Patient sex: M
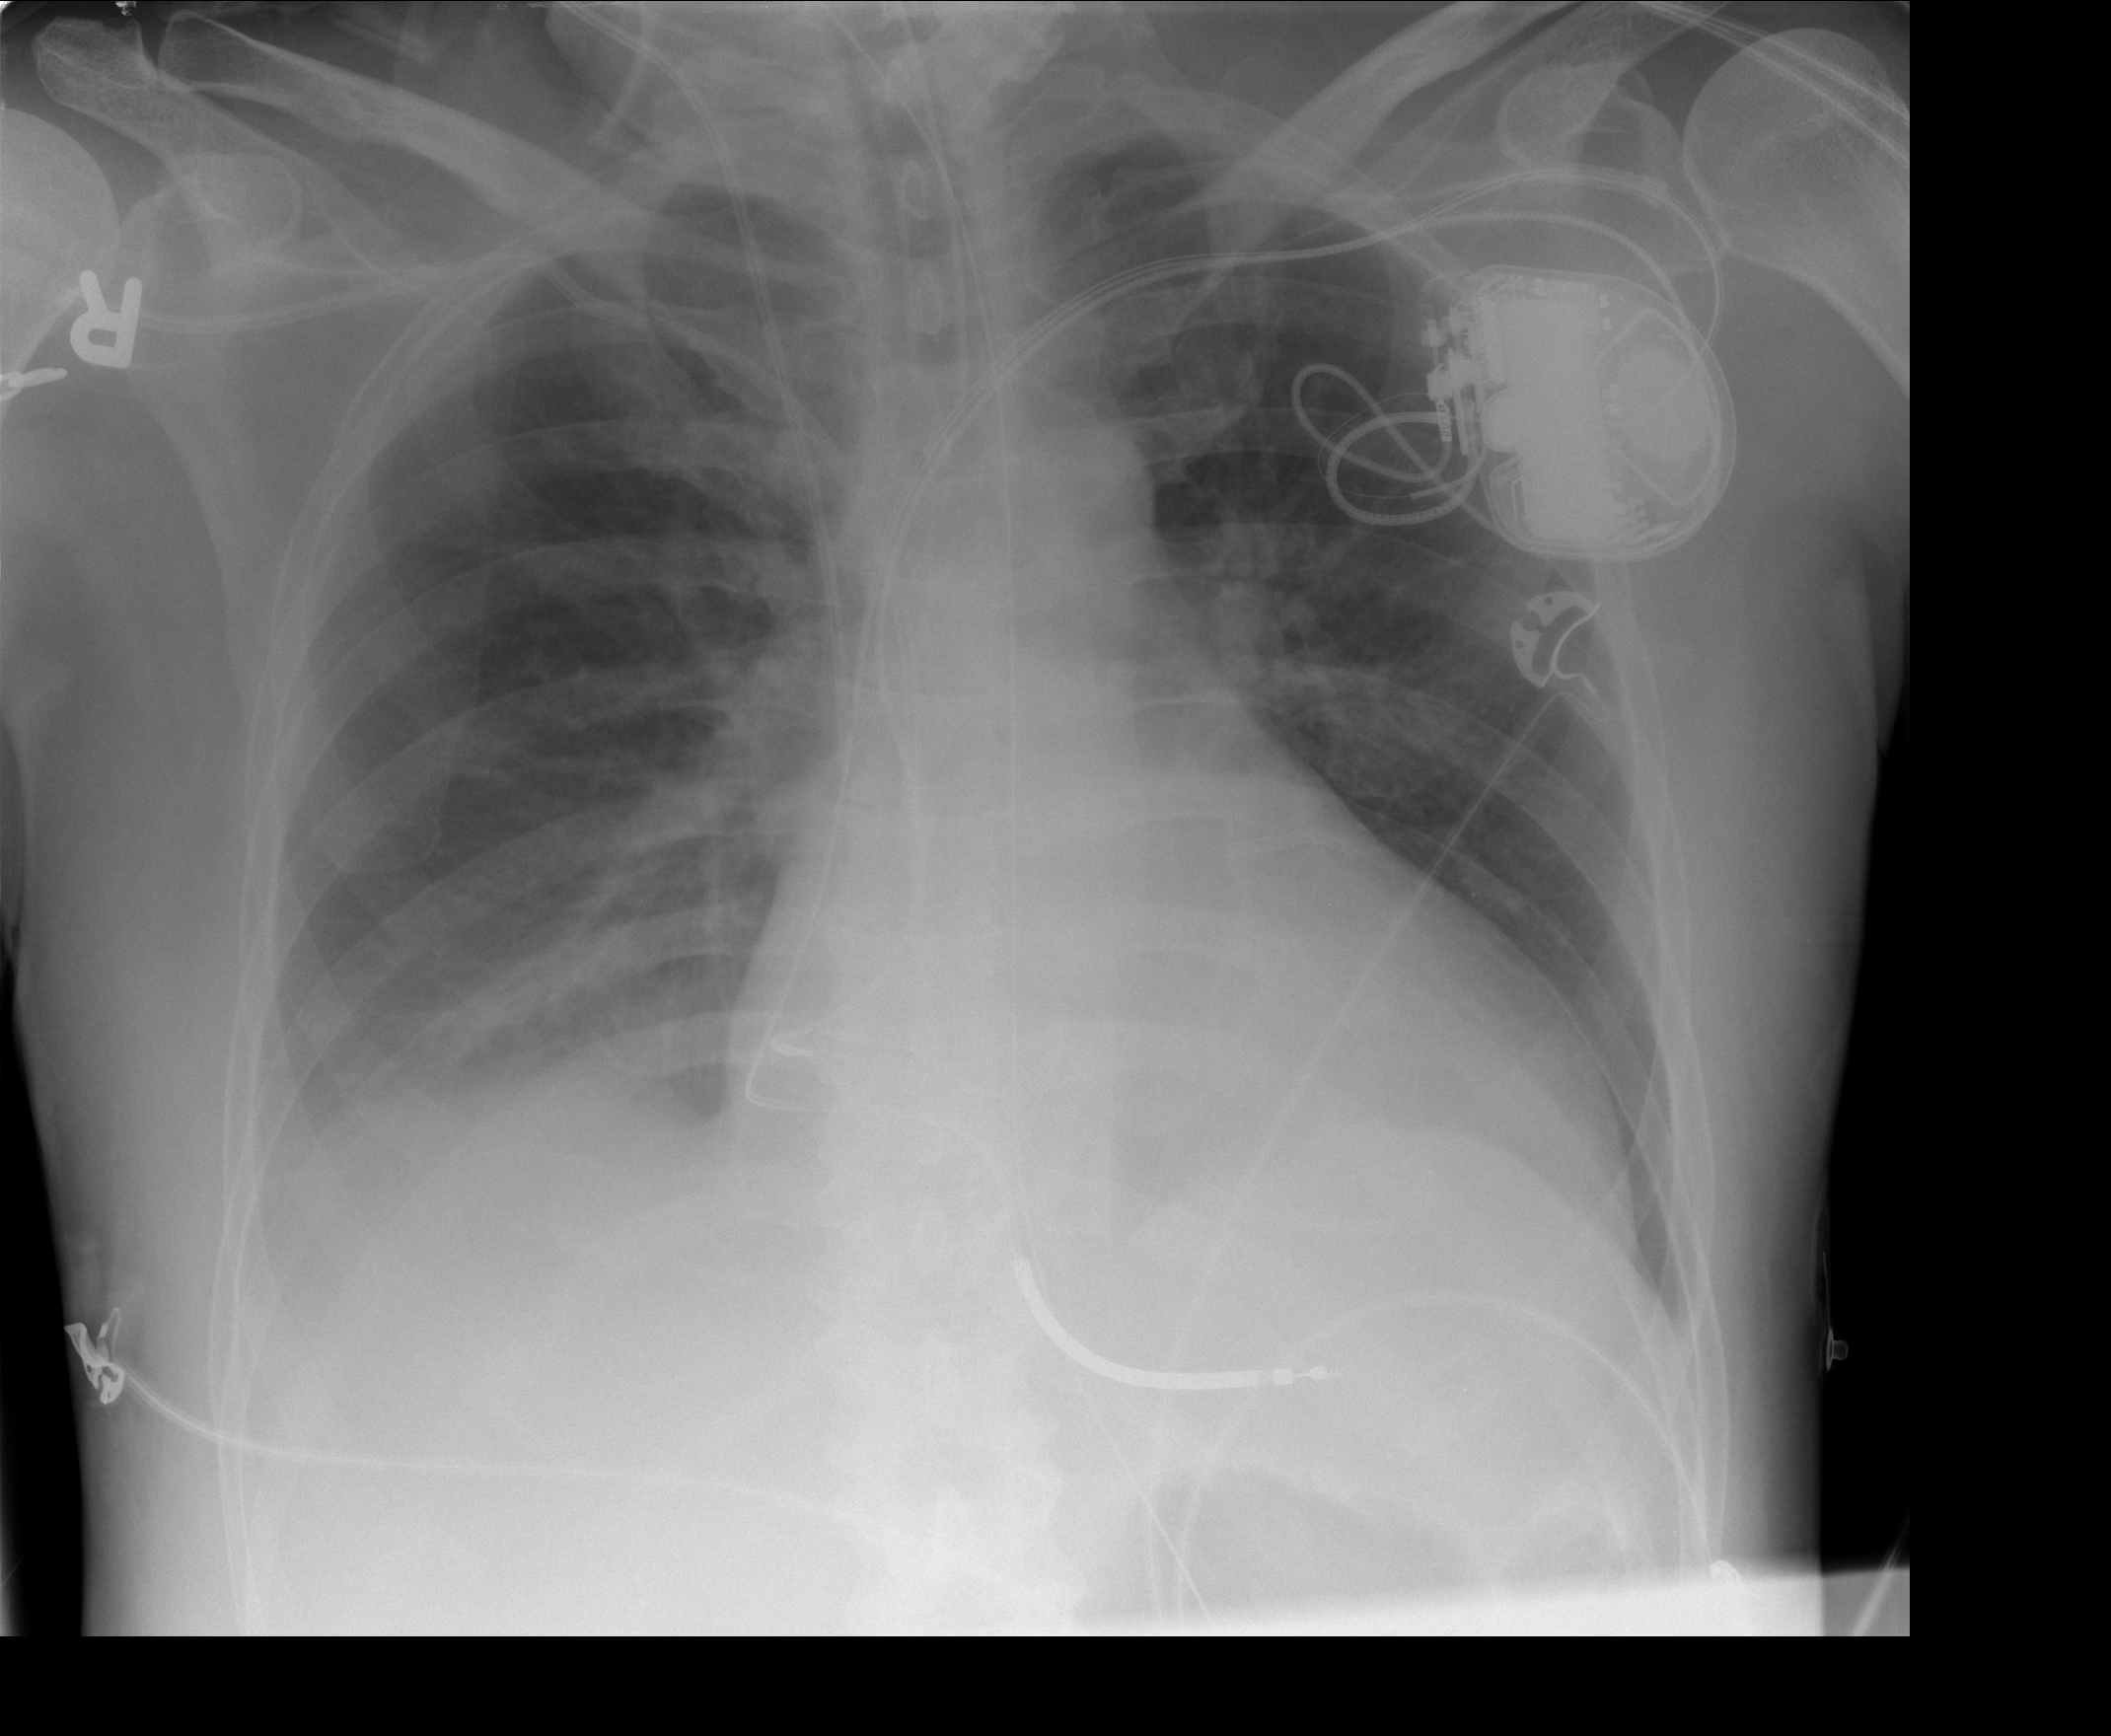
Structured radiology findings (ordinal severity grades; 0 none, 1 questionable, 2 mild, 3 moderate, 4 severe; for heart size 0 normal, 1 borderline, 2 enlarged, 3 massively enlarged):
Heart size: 2
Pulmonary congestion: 2
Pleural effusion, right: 2
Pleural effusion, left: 0
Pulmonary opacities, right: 2
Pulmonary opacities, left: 0
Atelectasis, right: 2
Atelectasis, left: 0